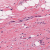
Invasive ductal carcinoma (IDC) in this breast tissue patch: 1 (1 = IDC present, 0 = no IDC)